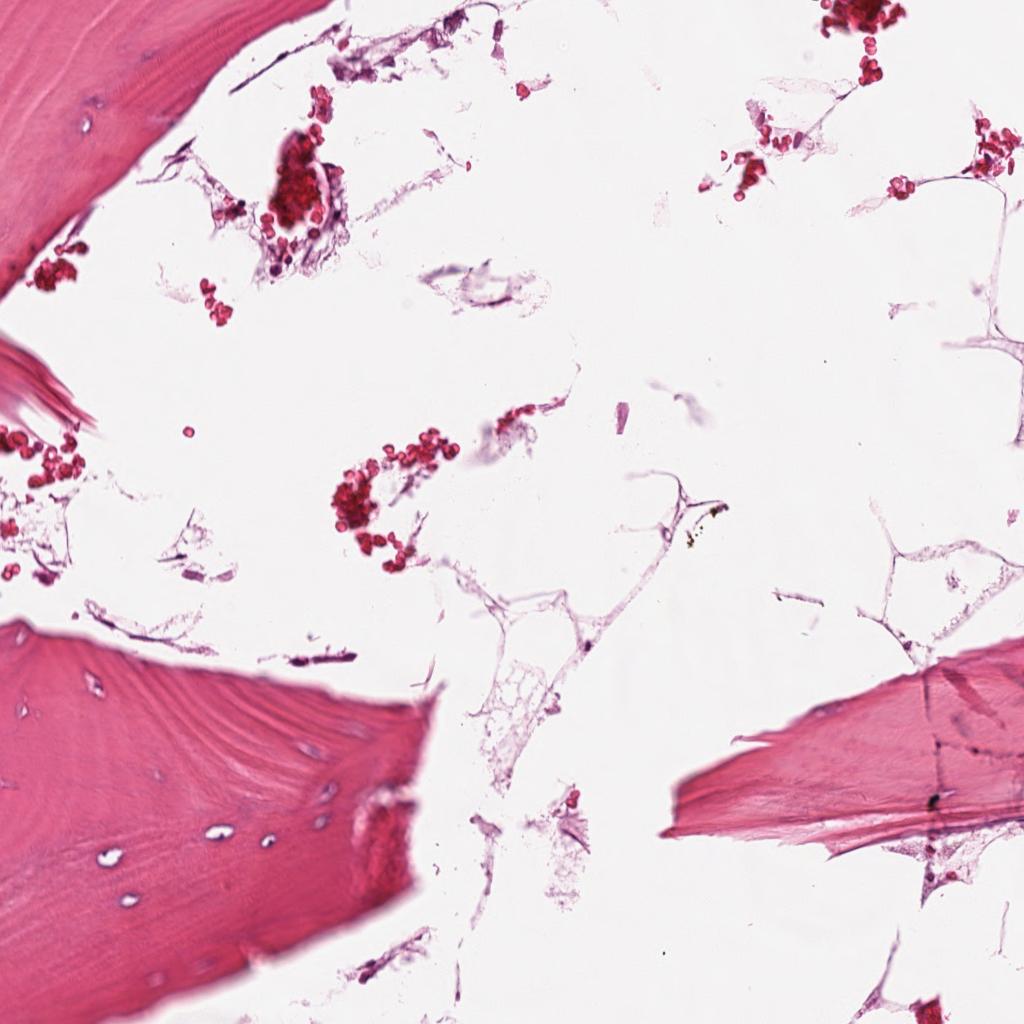
Label: Non-Tumor